Field crop: maize
Growth stage: 2
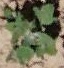
Species: chenopodium